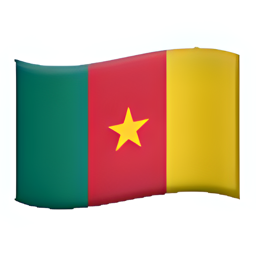
Name: flag for cameroon
Emoji: 🇨🇲
Group: Flags
Sub-group: country-flag